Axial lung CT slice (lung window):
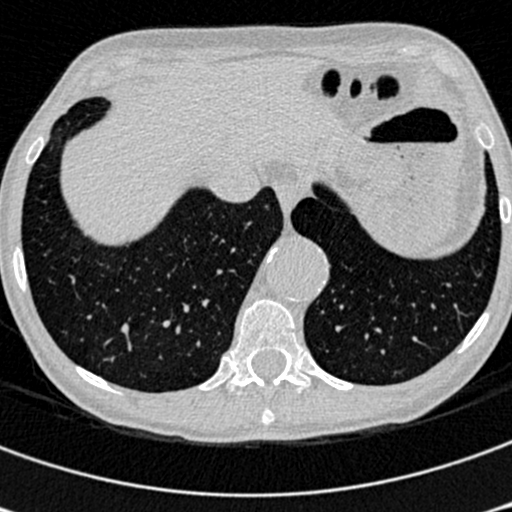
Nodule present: no